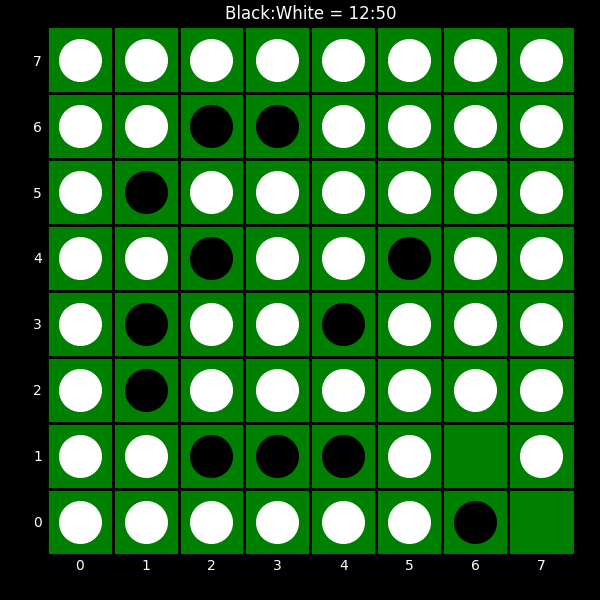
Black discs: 12
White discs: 50